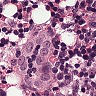
Metastatic tissue present: no